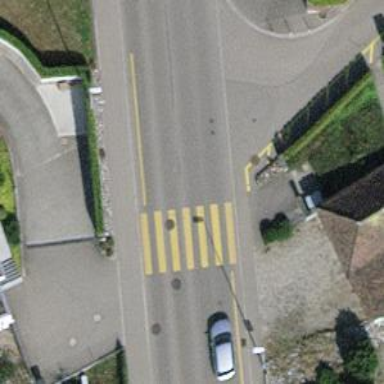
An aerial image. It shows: Asphalt sidewalk along the footway.